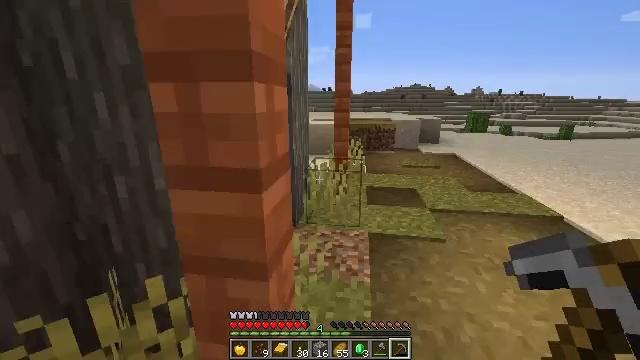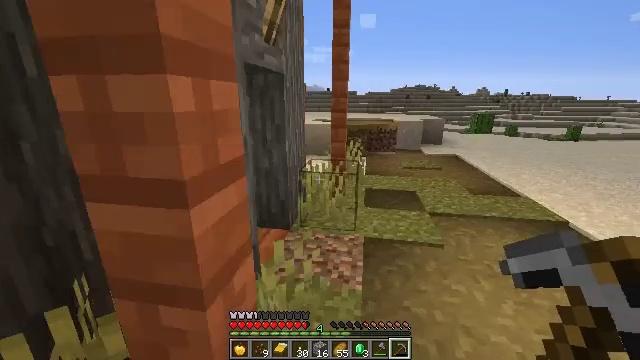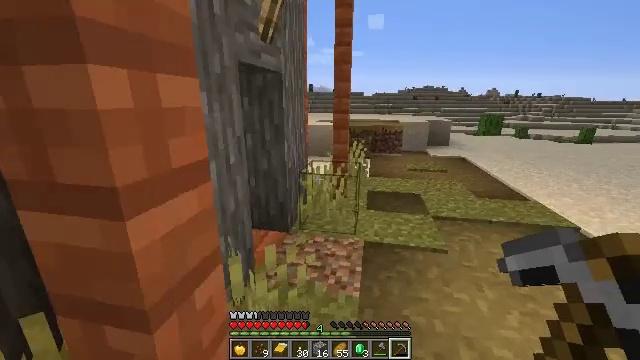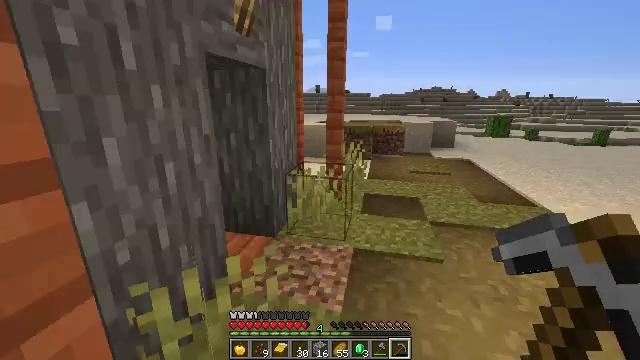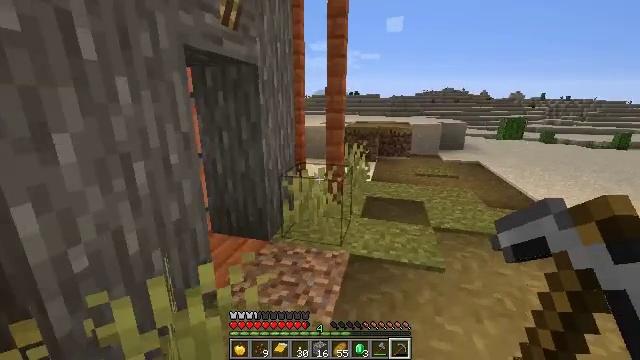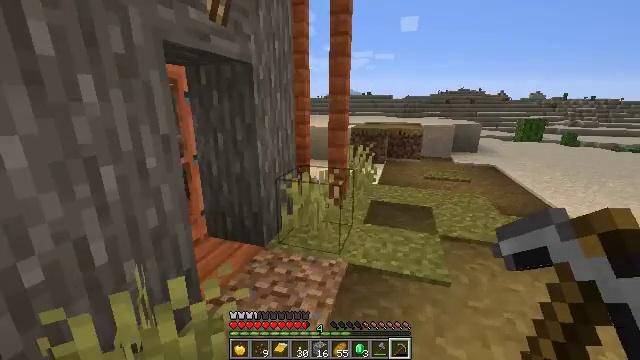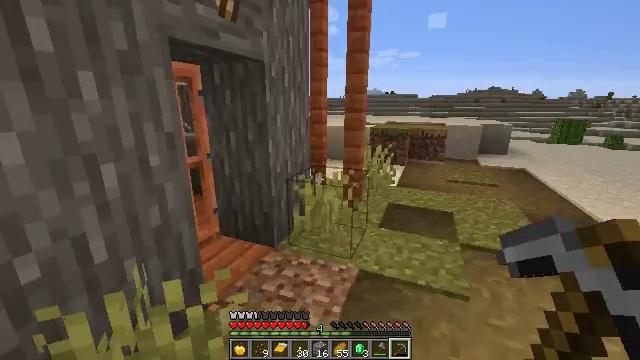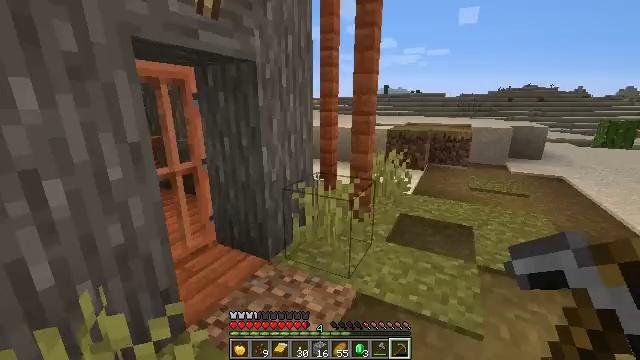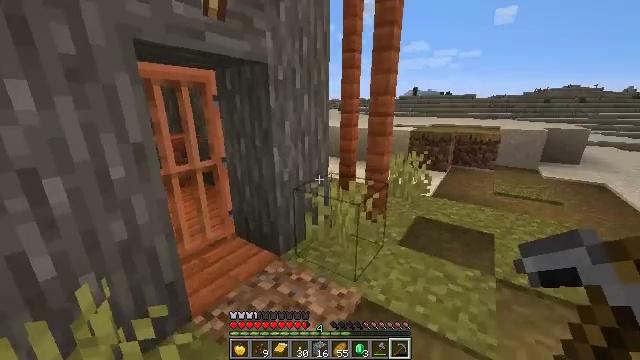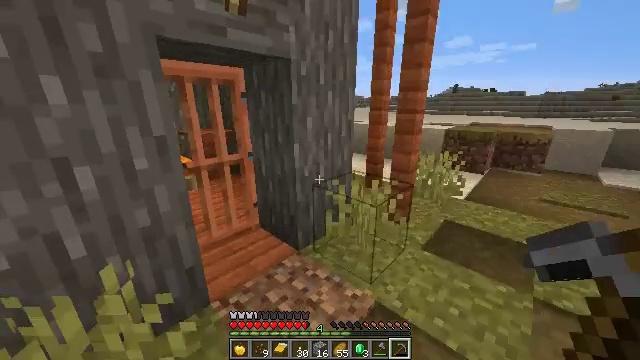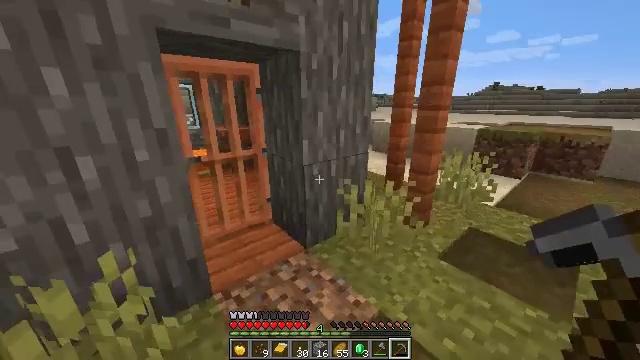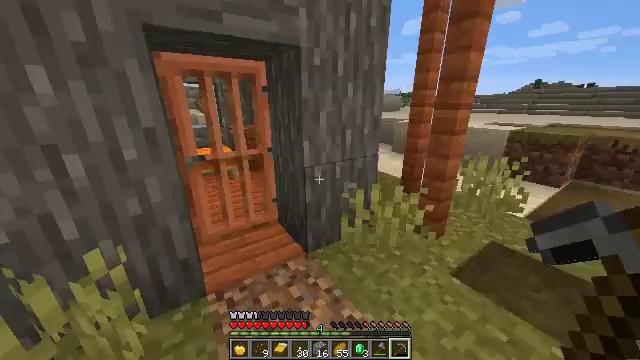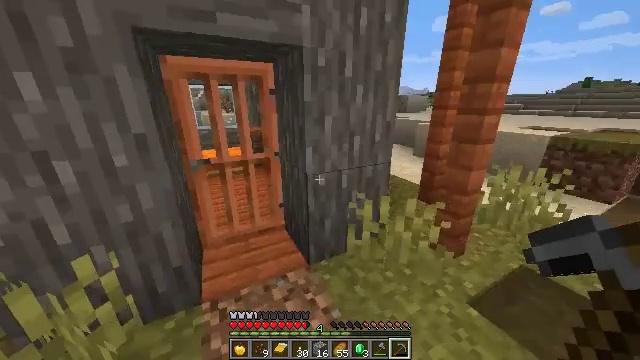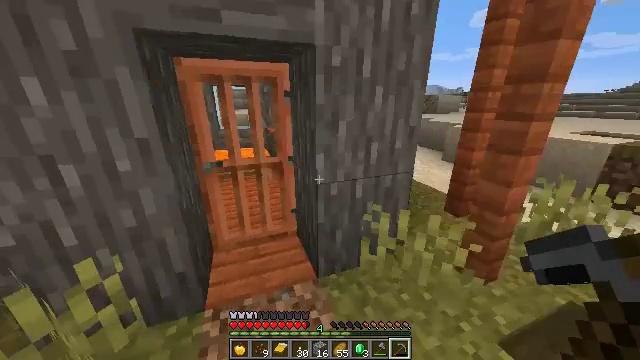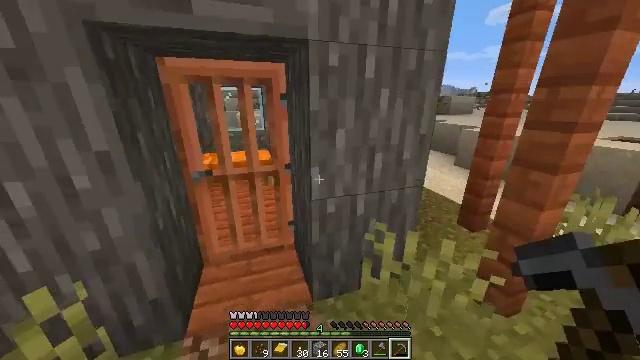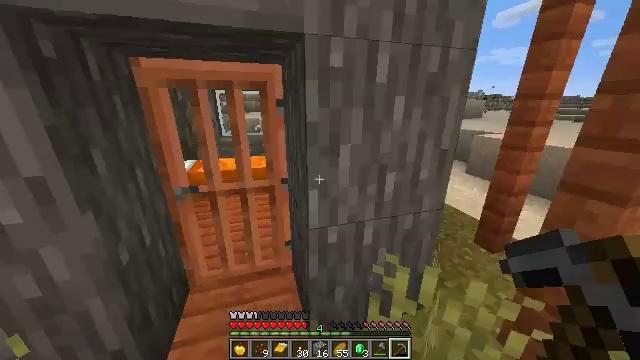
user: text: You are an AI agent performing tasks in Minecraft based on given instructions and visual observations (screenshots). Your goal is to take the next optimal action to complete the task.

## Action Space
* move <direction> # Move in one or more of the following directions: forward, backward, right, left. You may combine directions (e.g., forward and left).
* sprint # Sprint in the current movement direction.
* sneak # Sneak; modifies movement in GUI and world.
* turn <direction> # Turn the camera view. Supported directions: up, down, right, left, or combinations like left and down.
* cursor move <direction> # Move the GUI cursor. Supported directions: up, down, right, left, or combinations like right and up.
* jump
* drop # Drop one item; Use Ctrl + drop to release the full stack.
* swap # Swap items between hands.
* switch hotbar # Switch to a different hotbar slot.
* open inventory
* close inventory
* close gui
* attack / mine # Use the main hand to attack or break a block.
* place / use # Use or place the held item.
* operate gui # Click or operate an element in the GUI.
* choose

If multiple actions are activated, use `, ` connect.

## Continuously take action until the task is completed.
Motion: motion action
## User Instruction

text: Break the yellow terracotta block.
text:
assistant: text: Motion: move forward and move right
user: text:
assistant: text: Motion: move forward and move right, turn left
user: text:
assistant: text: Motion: move forward and move right, turn left
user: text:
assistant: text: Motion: move forward and move right, turn left
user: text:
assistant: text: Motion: move forward and move right, turn left
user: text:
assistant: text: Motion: move forward and move right, turn left
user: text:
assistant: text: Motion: move forward and move right, sprint, turn left
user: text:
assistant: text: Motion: move forward and move right, sprint, turn left and down
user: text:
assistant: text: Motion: move forward and move right, sprint, turn left and down
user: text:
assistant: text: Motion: move forward and move right, sprint, turn left
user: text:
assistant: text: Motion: move forward and move right, turn left
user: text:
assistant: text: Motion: move forward, turn left
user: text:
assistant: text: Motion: move forward, turn left
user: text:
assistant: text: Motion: move forward, turn left
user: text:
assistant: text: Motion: move forward and move left, turn left
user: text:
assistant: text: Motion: move forward and move left, turn left
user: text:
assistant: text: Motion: move forward, turn left
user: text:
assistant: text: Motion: turn left
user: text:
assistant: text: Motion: turn left
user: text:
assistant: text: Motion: turn left
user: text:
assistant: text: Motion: turn left
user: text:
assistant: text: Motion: no_op
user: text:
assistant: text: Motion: use / place
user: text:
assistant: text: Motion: use / place
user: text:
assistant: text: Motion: move forward
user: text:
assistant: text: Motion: move forward and move left, turn right
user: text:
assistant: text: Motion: move forward and move left, turn right
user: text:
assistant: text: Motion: move forward and move left, turn right
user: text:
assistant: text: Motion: move forward and move left, turn right
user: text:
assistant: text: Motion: move forward